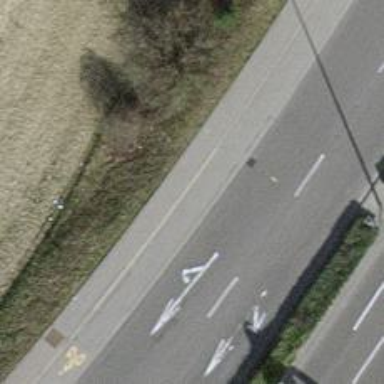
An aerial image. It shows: Asphalt sidewalk along cycleway.